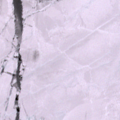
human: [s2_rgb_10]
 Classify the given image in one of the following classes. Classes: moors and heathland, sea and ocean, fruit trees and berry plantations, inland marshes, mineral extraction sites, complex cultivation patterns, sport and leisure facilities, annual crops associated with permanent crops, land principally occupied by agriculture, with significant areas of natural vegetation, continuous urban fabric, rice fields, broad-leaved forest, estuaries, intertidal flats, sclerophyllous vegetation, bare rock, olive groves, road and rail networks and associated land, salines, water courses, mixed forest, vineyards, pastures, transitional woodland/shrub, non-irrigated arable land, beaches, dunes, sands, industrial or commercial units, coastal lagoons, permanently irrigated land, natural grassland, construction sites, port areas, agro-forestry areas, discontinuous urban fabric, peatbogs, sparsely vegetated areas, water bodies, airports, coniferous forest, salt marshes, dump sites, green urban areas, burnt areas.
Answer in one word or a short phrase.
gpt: sea and ocean